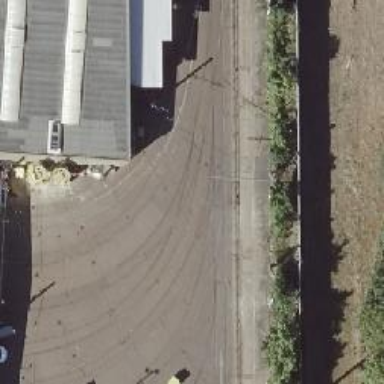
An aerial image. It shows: Tram railway service yard with electrified contact line.